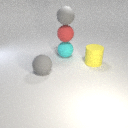
large cyan rubber sphere to the left of large yellow rubber cylinder